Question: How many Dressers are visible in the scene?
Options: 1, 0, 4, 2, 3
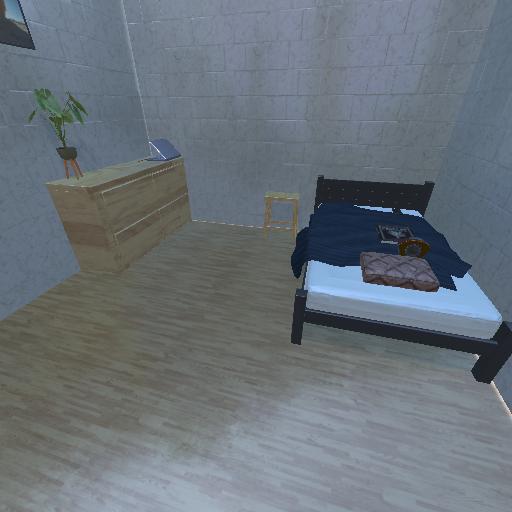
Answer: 1